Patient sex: F
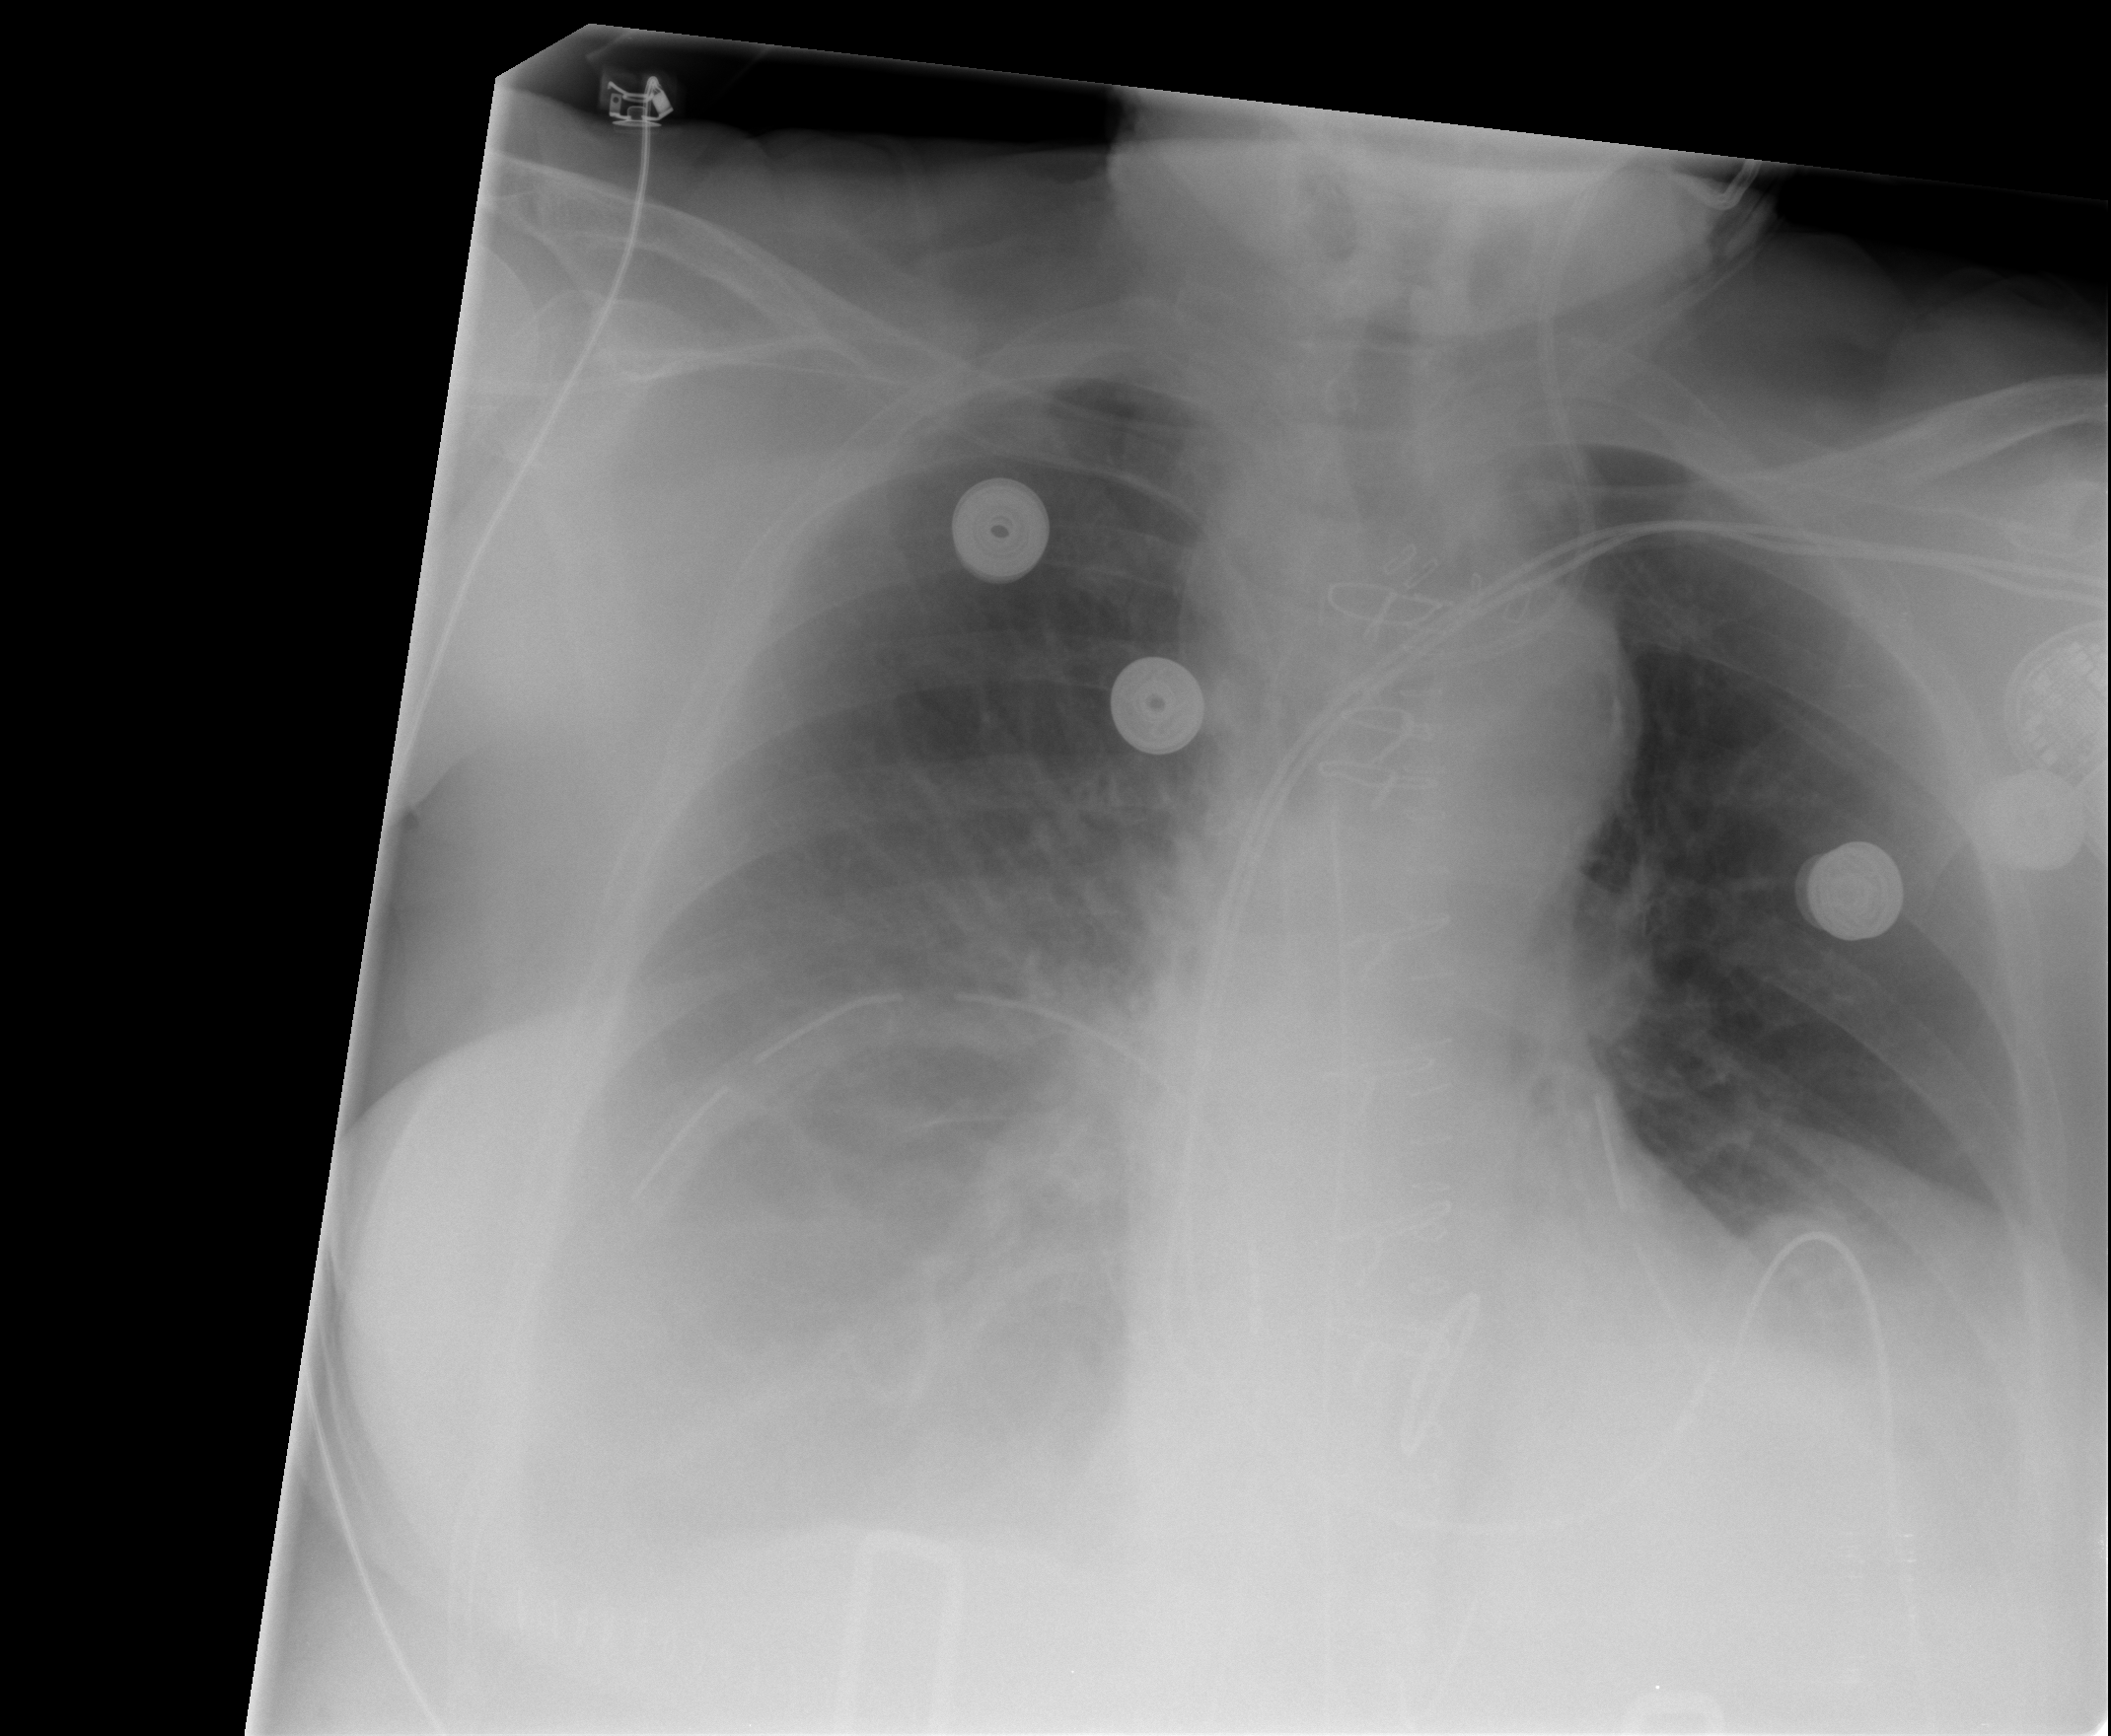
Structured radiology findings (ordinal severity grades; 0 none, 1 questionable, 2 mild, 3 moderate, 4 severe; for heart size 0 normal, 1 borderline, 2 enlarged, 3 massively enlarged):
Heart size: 0
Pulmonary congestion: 2
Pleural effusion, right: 3
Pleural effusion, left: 2
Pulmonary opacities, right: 0
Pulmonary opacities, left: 0
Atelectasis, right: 3
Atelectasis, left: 2